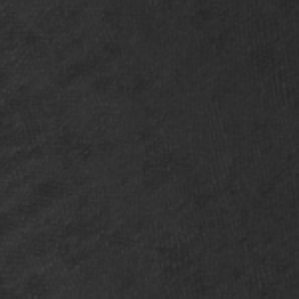
Label: frost